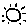
Label: sun